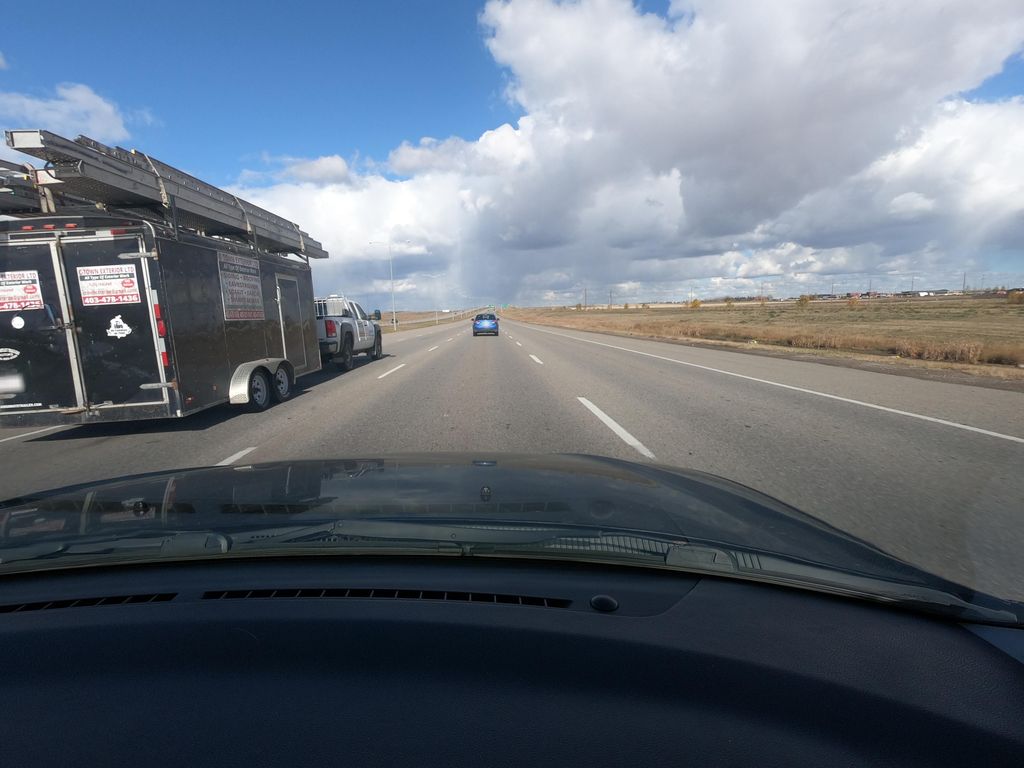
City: calgary